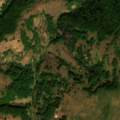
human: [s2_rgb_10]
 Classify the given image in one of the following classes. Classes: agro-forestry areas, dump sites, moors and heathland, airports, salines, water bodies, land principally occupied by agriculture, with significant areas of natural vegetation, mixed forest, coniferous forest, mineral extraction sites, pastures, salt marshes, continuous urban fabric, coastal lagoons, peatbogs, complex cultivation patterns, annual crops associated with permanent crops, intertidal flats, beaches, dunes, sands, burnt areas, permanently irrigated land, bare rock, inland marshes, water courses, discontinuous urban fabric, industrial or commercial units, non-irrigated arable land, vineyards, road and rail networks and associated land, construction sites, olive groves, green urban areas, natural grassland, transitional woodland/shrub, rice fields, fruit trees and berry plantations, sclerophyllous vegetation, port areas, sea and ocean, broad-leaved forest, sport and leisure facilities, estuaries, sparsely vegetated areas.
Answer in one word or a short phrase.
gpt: broad-leaved forest, natural grassland, transitional woodland/shrub